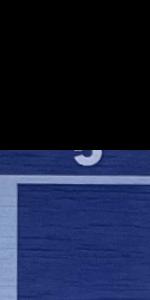
Label: Empty